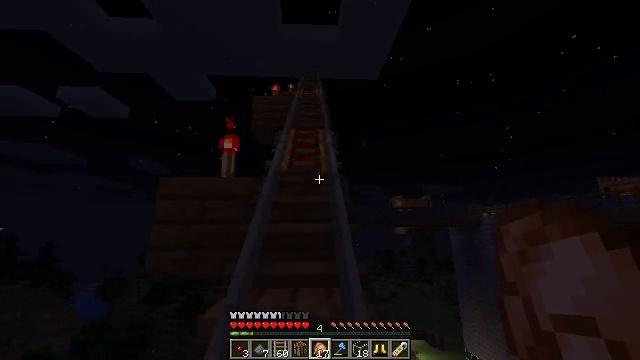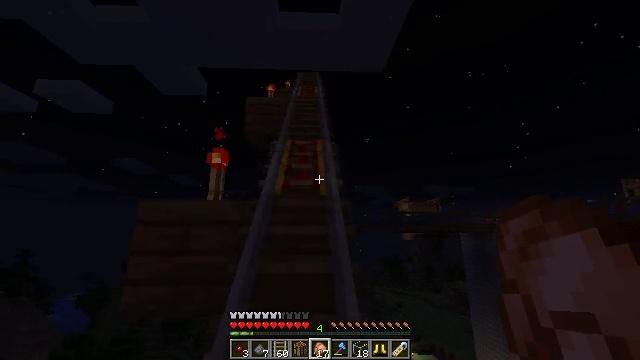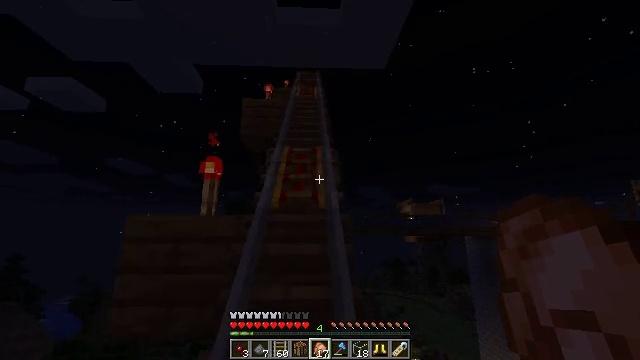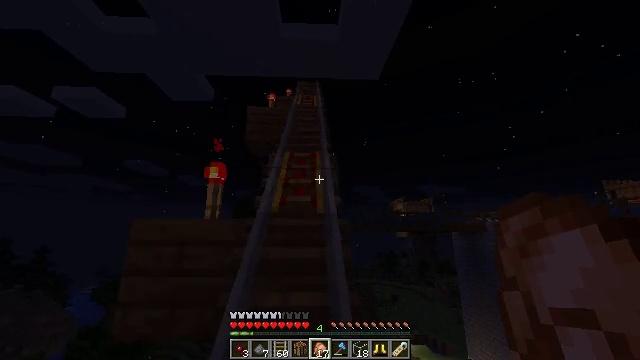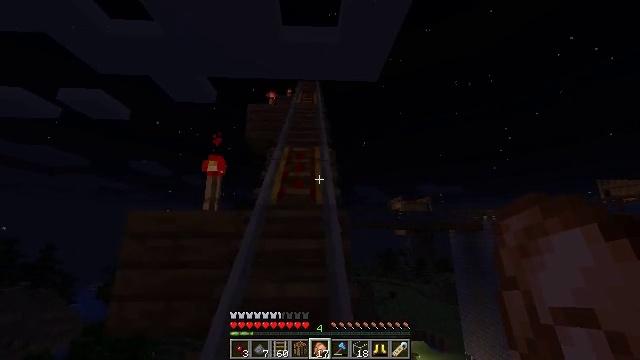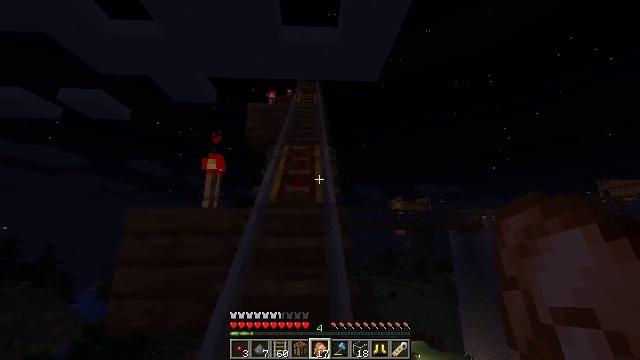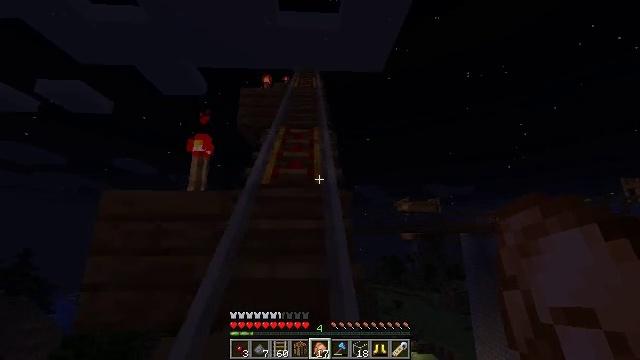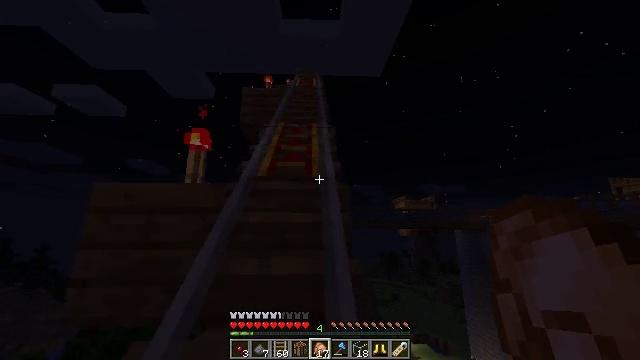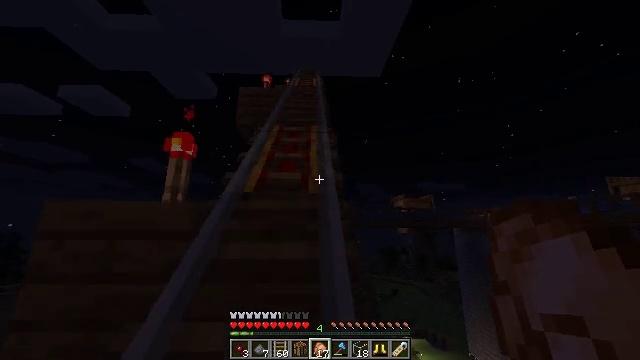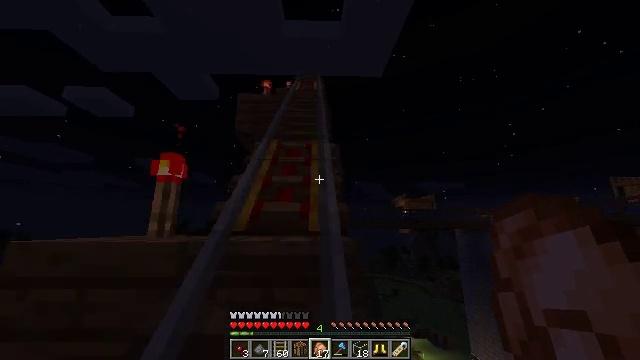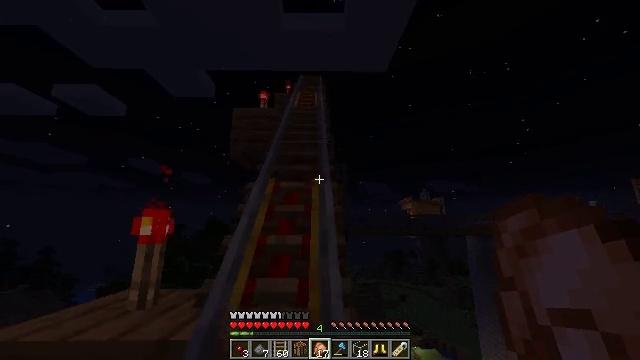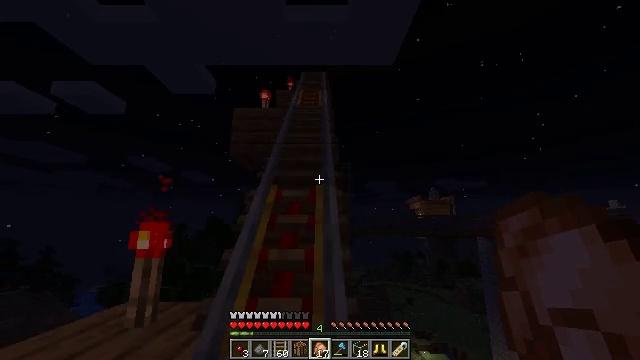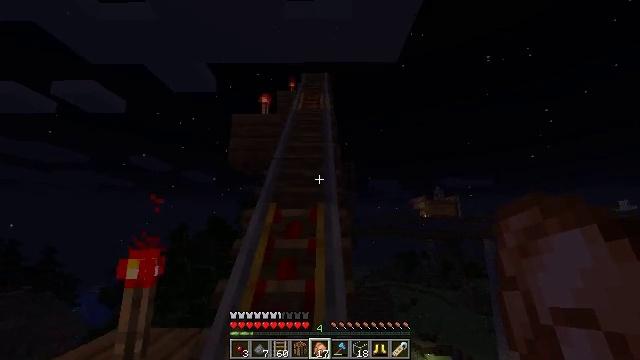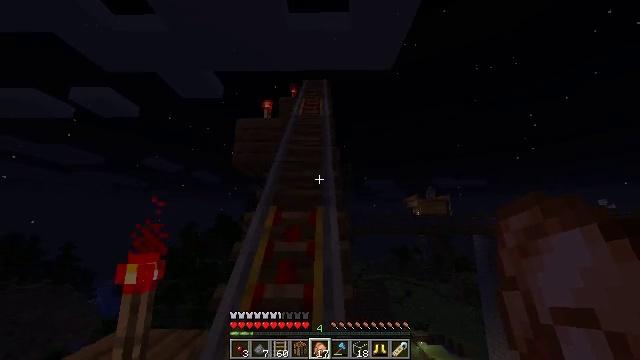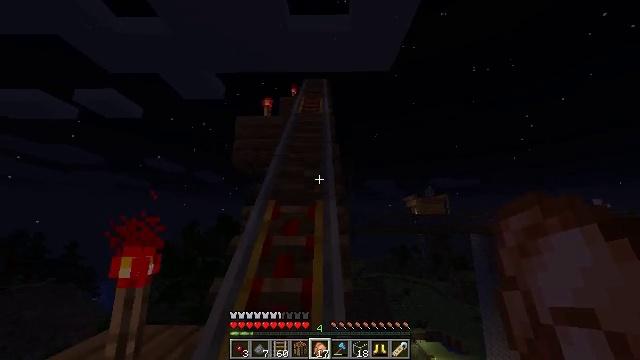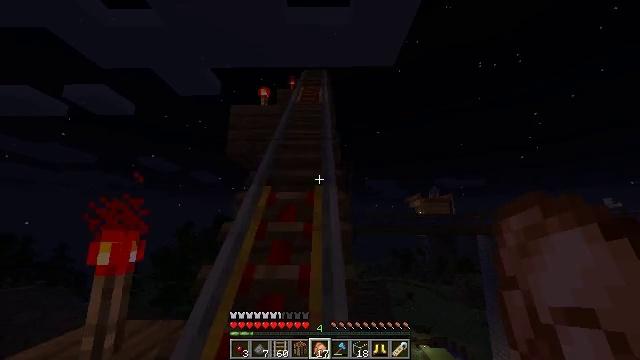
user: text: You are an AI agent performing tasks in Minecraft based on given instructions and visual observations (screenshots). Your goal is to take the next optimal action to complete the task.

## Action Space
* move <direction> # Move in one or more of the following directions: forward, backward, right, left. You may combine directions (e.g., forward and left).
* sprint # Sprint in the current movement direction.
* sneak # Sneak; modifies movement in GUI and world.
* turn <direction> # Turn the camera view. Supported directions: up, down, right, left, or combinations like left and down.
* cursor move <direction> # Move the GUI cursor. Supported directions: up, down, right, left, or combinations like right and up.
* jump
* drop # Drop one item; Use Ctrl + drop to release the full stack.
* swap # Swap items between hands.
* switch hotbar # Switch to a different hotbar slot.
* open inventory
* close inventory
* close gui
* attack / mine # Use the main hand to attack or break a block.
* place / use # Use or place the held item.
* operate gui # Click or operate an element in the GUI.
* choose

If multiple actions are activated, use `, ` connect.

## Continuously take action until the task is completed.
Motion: motion action
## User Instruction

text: Shatter the glass to collect it.
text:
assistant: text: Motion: move forward, jump
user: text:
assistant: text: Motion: move forward, jump
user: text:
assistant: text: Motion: move forward, sprint, jump
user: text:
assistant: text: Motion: move forward, sprint, jump
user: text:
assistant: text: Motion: move forward, sprint, jump
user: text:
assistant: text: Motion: move forward, sprint, jump
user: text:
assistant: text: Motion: move forward, jump
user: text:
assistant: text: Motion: move forward, jump
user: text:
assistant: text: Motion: move forward, jump
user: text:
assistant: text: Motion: move forward, sprint, jump
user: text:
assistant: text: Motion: move forward, sprint, turn left, jump
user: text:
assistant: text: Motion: move forward, sprint, jump
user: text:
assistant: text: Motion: move forward, sprint, jump
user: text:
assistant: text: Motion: move forward, jump
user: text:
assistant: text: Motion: move forward, jump
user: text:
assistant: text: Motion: move forward, jump
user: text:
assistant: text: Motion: move forward, jump
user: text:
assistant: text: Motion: move forward, sprint, jump
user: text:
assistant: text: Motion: move forward, sprint, jump
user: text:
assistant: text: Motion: move forward, sprint, jump
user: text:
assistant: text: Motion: move forward, sprint, jump
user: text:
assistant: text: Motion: move forward, sprint, jump
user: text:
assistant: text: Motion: move forward, jump
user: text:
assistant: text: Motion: move forward, jump
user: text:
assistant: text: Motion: move forward, jump
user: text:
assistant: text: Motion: move forward, sprint, jump
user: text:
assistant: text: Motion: move forward, sprint, jump
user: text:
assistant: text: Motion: move forward, sprint, jump
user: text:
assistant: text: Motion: move forward, sprint, jump
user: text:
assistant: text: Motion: move forward, sprint, jump